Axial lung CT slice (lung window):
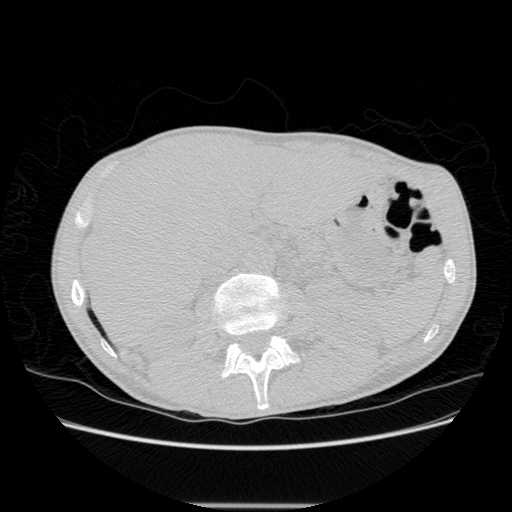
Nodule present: no